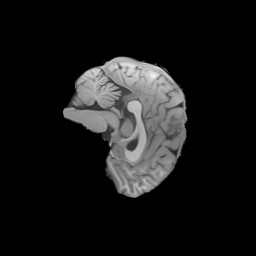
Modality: T1w
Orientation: sagittal